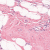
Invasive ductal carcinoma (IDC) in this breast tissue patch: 0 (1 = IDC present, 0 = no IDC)